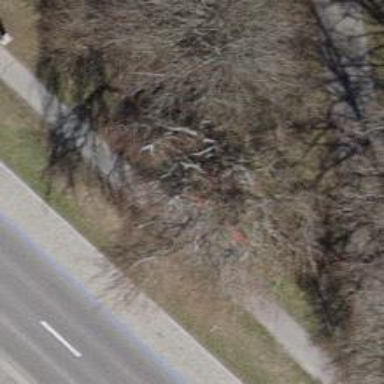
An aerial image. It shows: Red bench.